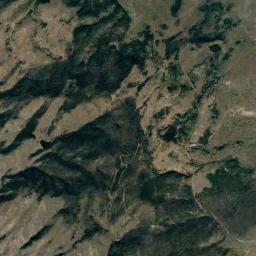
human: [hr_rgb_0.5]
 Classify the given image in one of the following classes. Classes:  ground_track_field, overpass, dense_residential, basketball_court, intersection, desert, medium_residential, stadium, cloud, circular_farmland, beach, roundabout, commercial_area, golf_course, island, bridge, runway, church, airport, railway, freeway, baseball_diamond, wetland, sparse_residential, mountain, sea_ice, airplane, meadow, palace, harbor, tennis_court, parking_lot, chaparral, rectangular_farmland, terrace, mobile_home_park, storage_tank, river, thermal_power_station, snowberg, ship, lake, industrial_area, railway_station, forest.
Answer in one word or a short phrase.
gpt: mountain